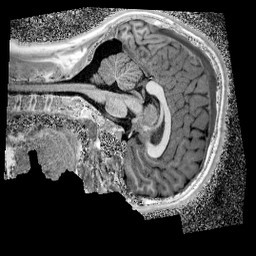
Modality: UNIT1_denoised
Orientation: sagittal
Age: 12
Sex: male
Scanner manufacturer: siemens
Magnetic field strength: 3 T
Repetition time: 4 s
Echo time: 0.00299 s